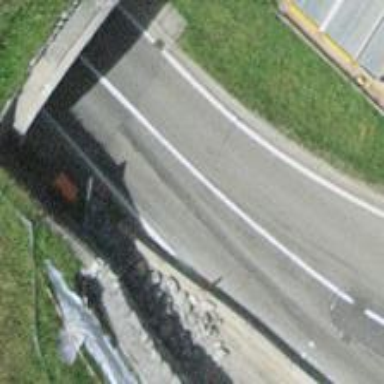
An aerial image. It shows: Asphalt motorway of trunk classification.